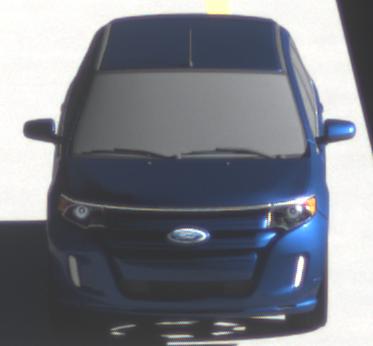
Make: Ford
Model: Edge
Detailed model: Gen. 1 Facelift
Model produced from: 2010
Model produced until: 2015
Doors: 5
Color: blue
Road condition: dry road
Daytime: morning or afternoon
Contrast: high contrast